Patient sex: F
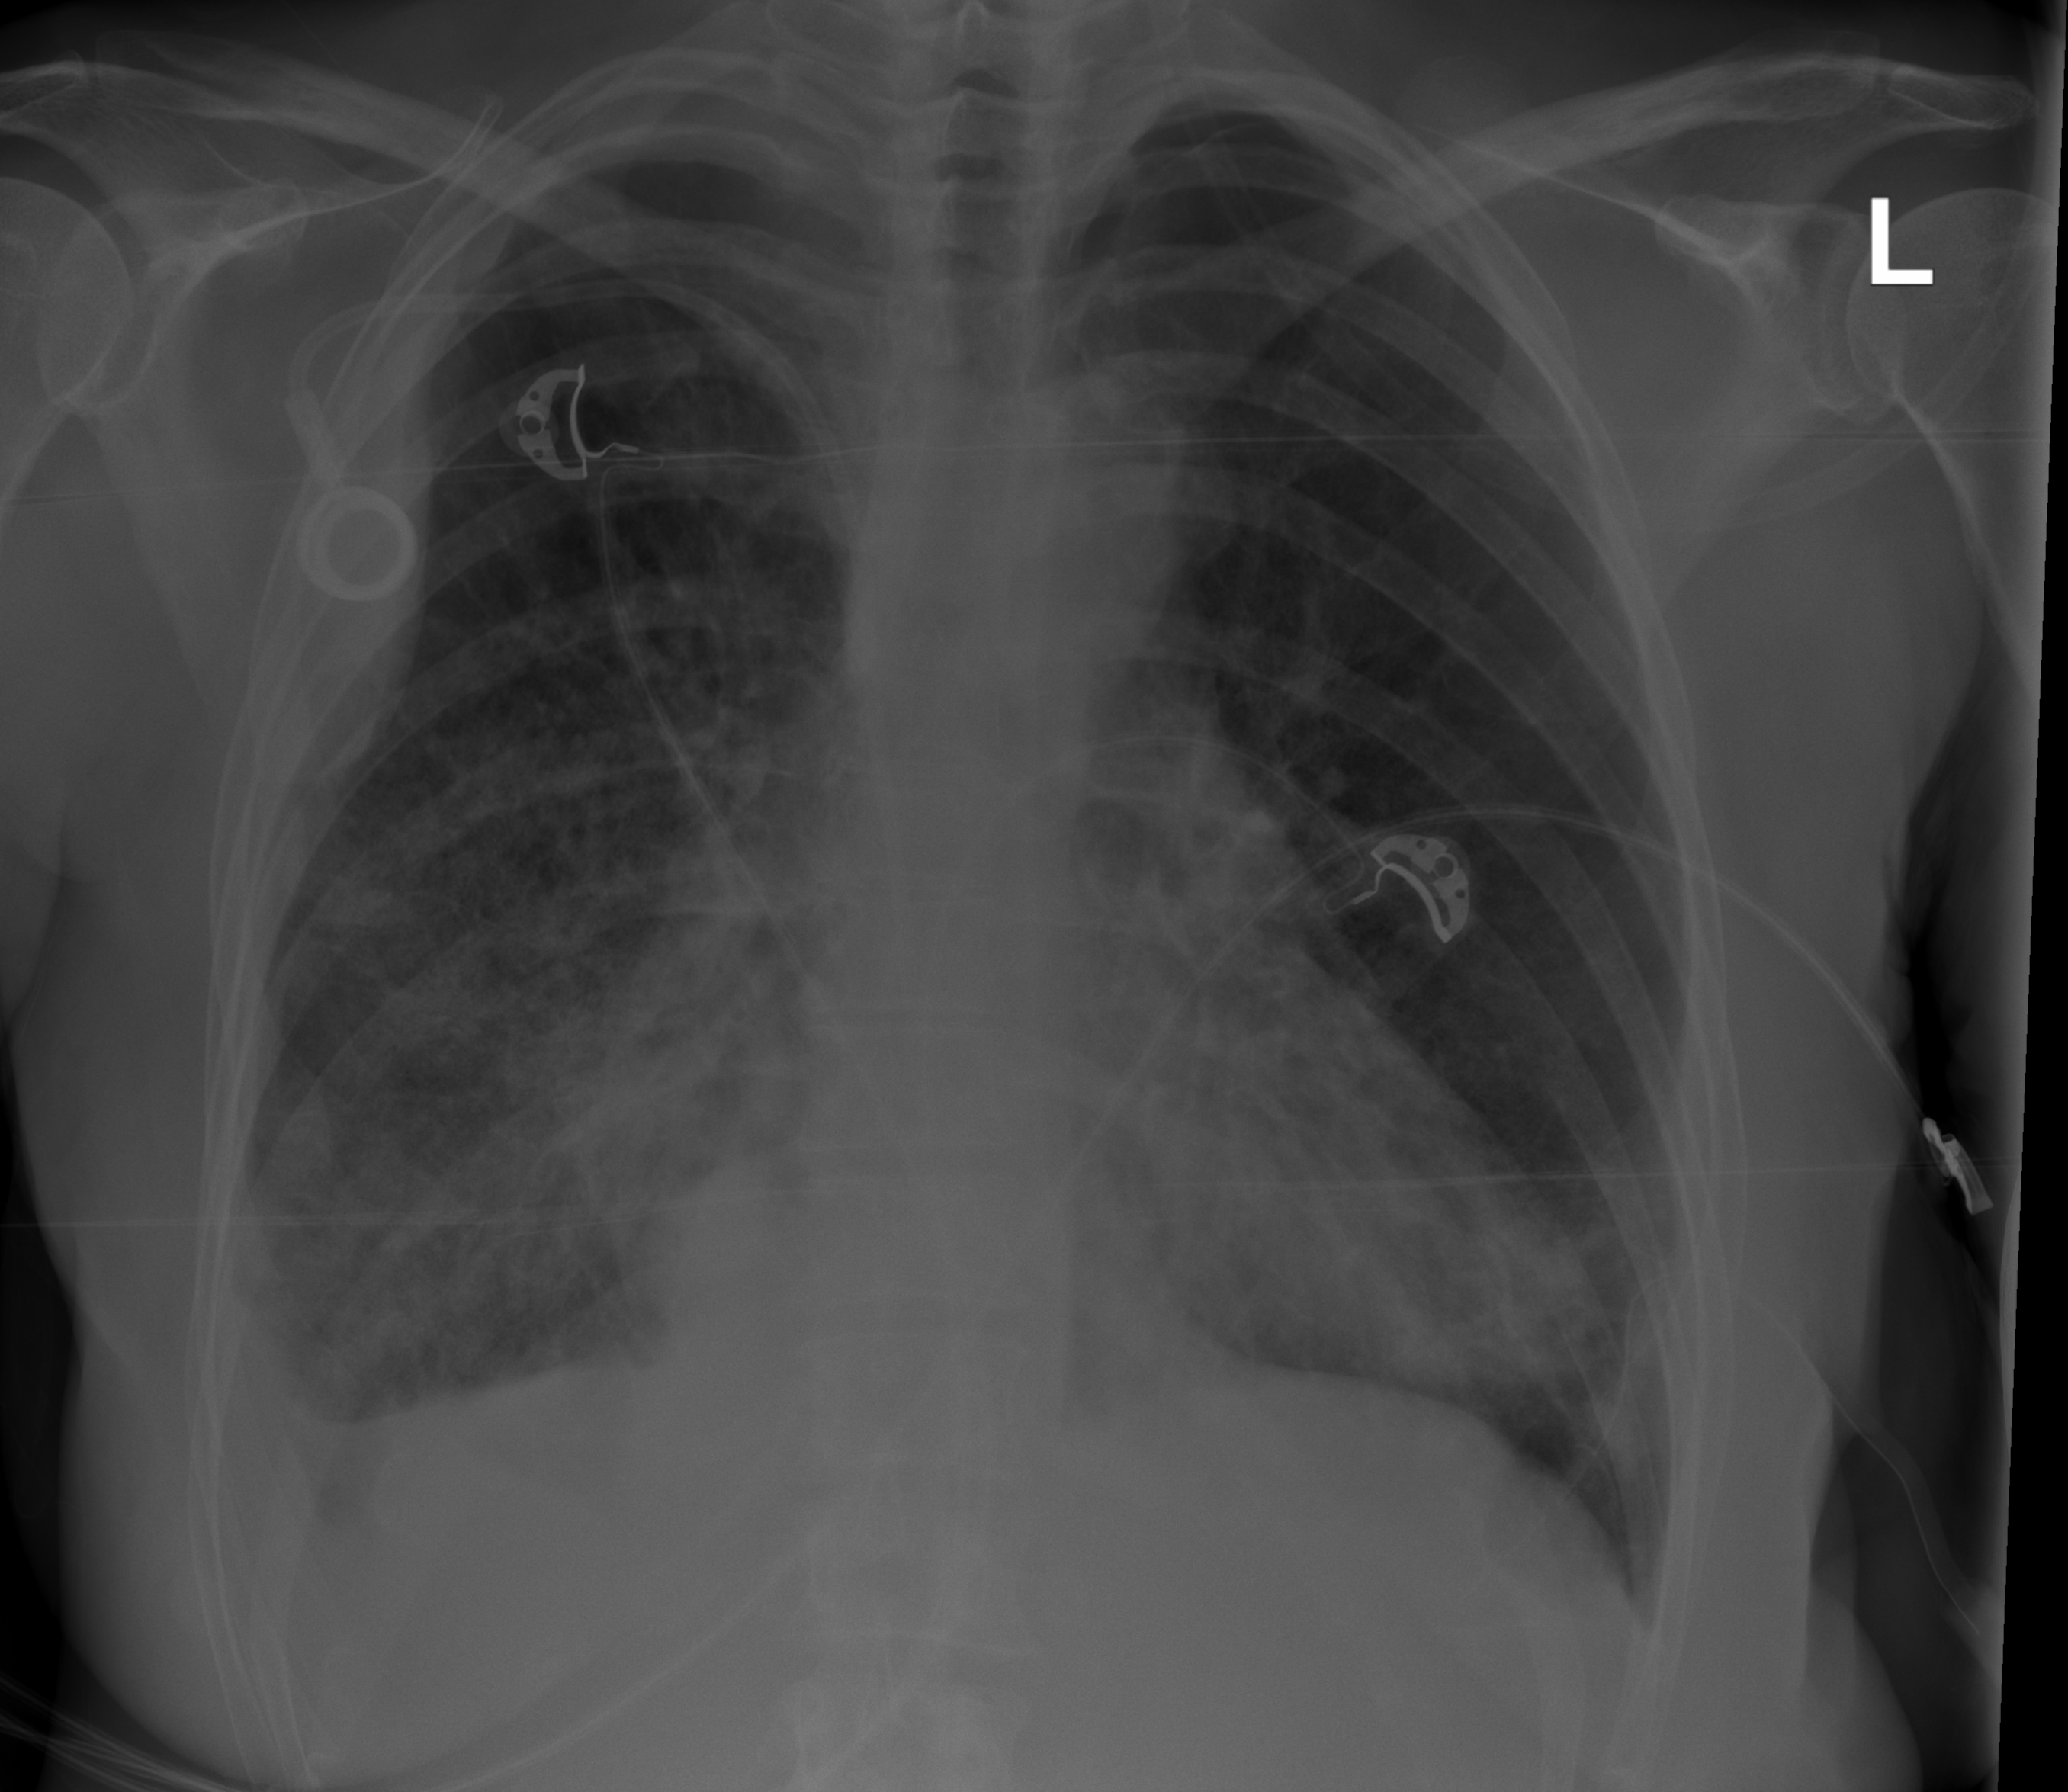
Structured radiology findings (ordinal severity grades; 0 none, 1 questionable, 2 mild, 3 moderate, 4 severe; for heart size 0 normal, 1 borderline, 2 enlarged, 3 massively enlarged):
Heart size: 0
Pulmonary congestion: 0
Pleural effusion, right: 2
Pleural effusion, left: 1
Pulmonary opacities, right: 2
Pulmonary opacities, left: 2
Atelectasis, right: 2
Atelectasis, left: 2